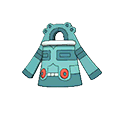
Pok\u00e9mon: bronzong